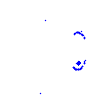
Particle: proton